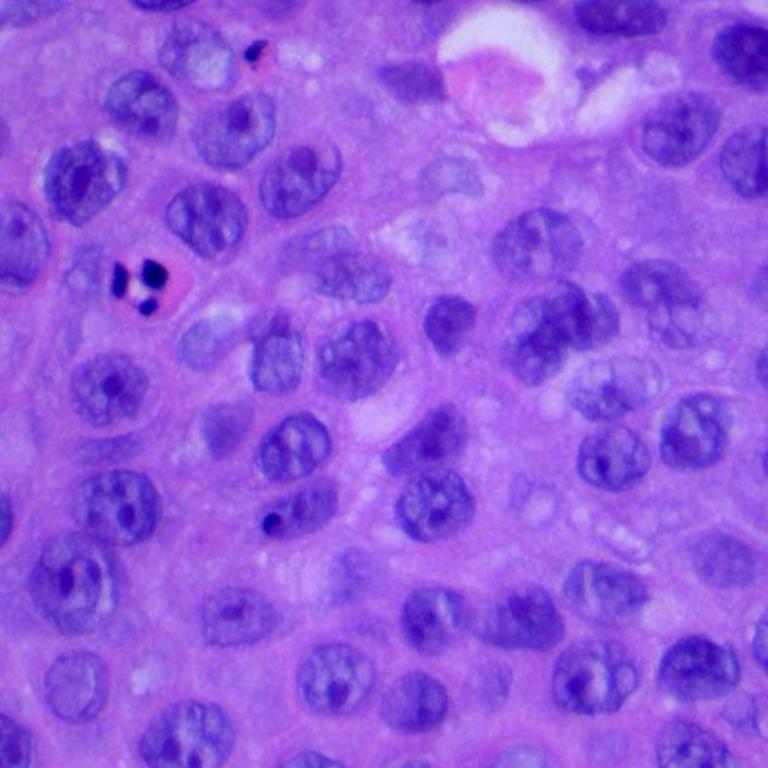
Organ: lung
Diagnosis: squamous carcinomas